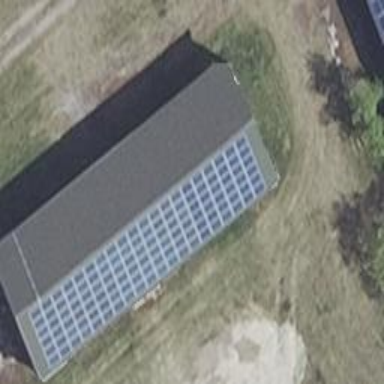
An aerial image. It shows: Building featuring small installation solar photovoltaic panel for electricity generation.